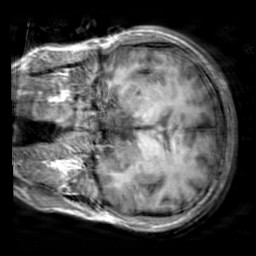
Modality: T1w
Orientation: coronal
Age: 20
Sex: male
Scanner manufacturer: siemens
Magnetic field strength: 3 T
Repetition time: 2.3 s
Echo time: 0.00303 s